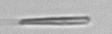
Label: fiber